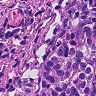
Metastatic tissue present: yes